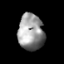
Tissue: skin
Cell type: Epithelial cells
Senescence score: 0.2869
Nuclear area (px): 913
Mean DAPI intensity: 152.019